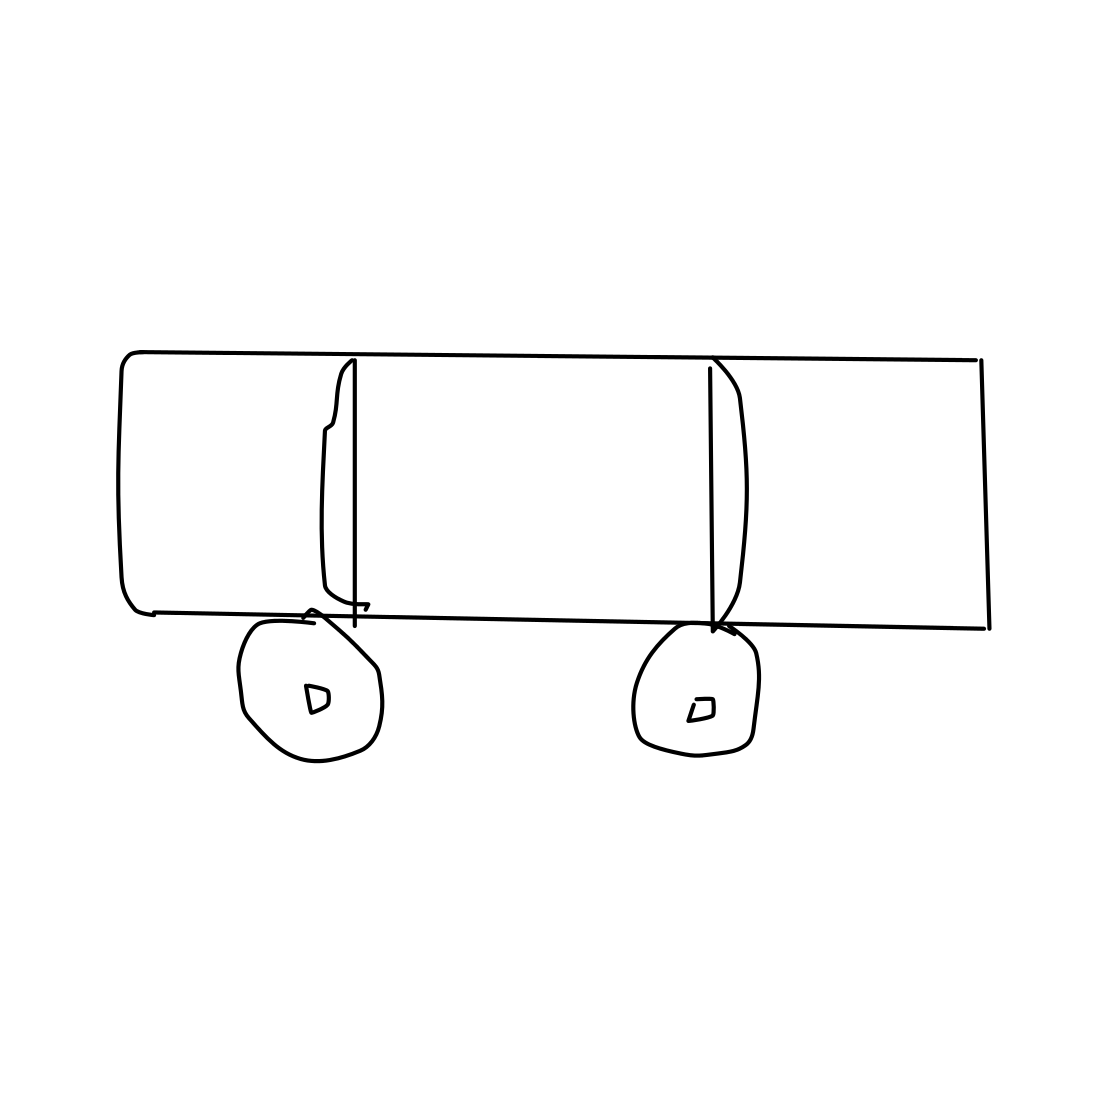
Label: skateboard